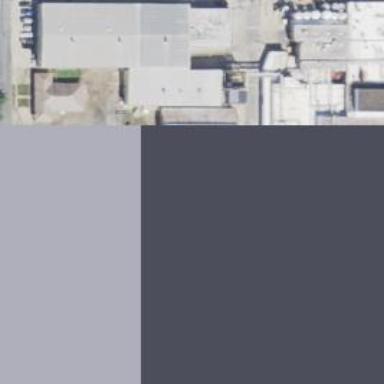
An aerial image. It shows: Industrial area with factory.